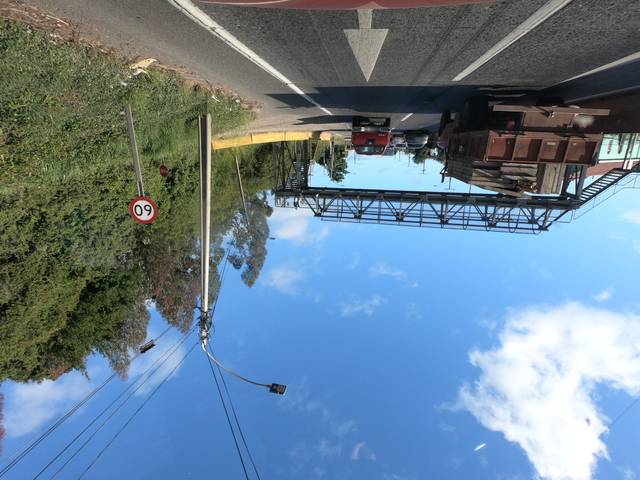
Region: Chile
Coordinates: -36.8, -73.026